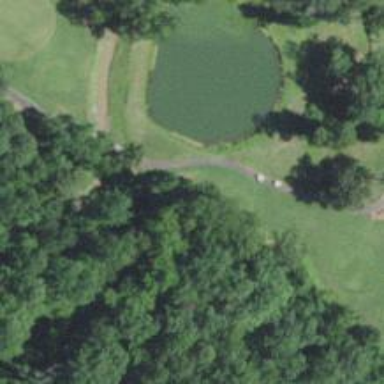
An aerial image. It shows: Path for both roads and golfers.